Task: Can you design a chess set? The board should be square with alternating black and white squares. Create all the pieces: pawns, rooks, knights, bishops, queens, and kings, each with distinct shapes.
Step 5190:
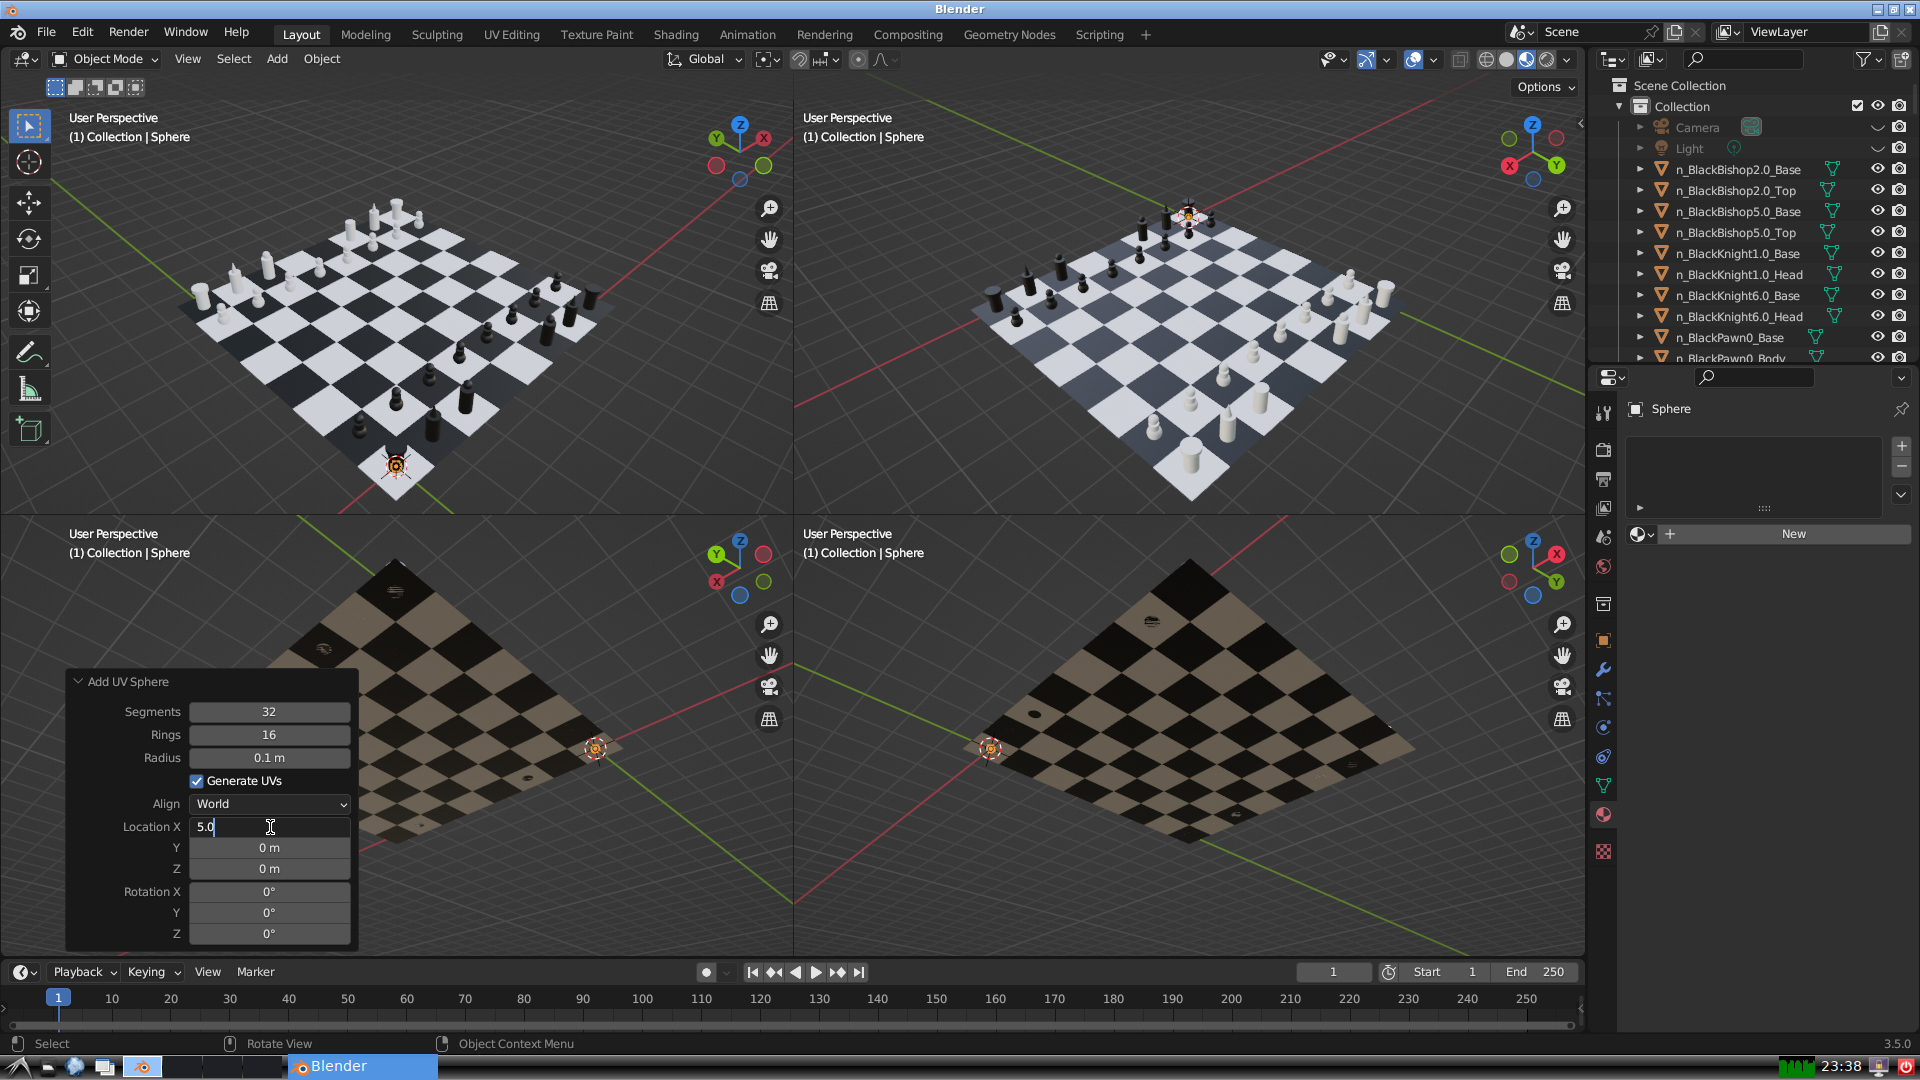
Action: {"key_press": ['Return']}